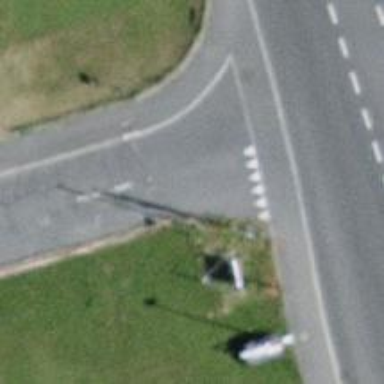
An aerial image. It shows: Road with "give way" sign.